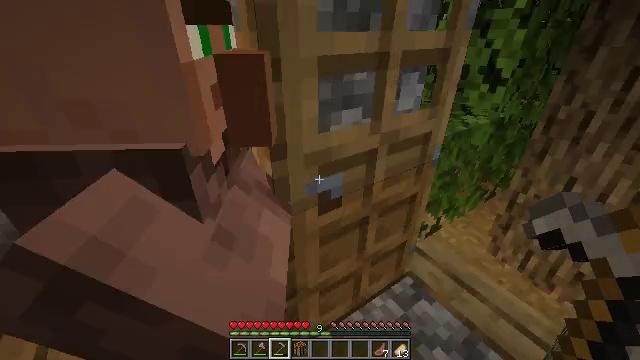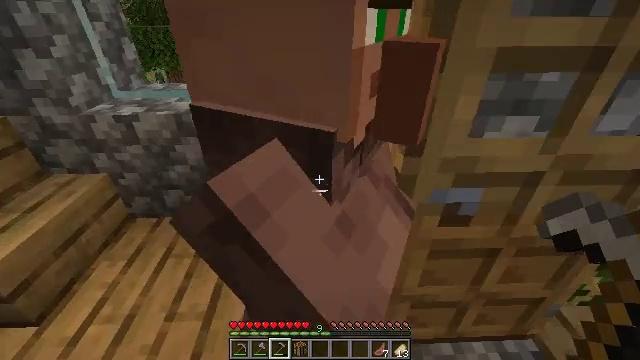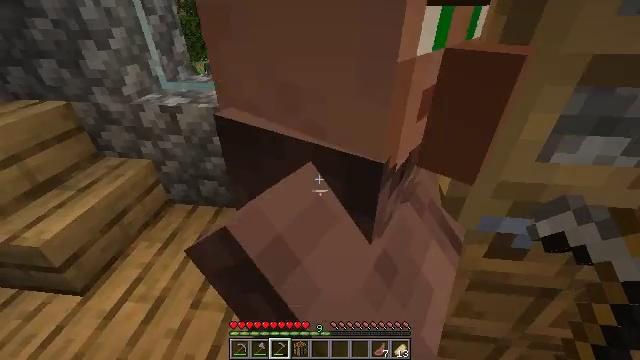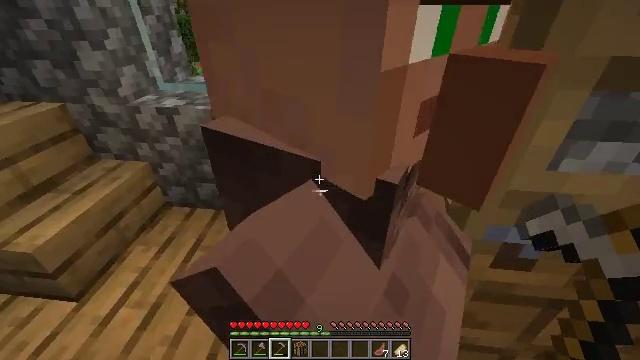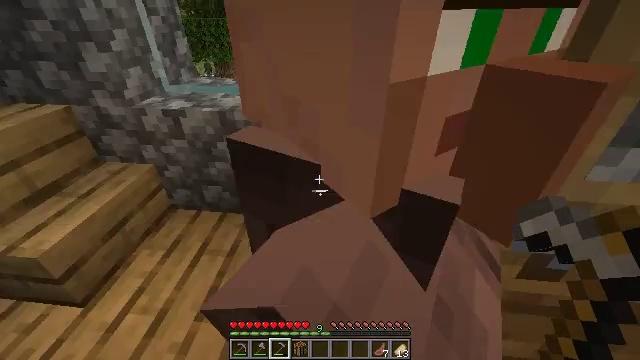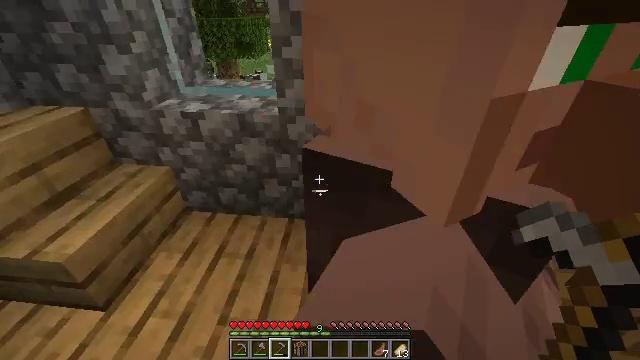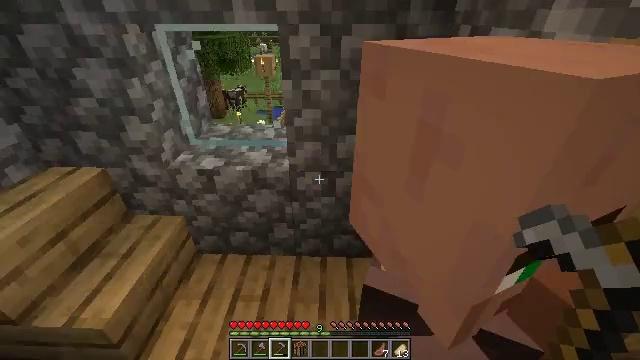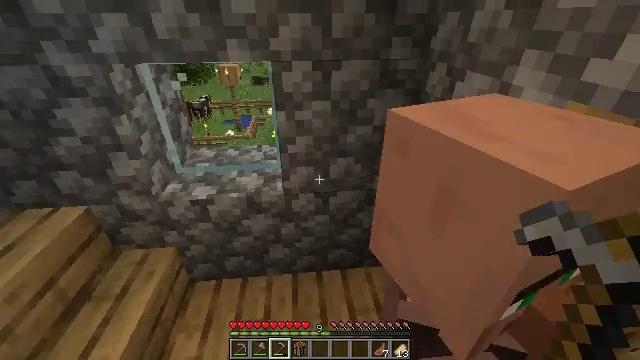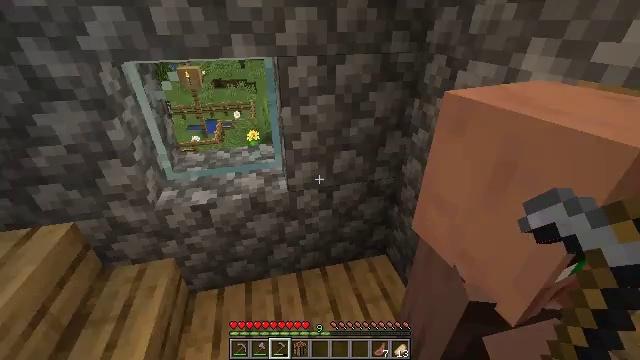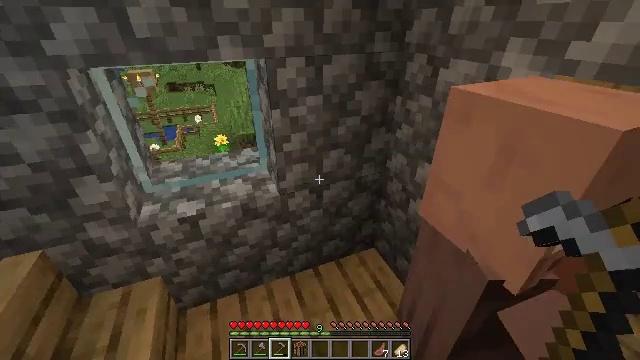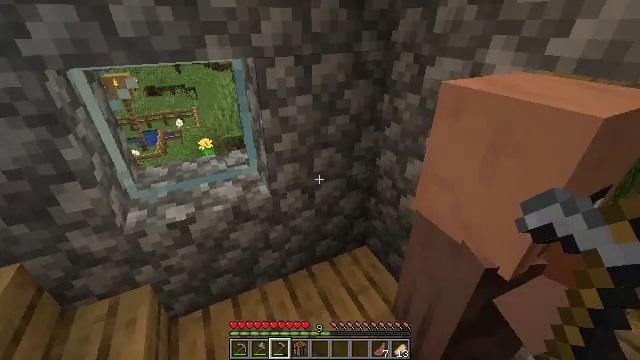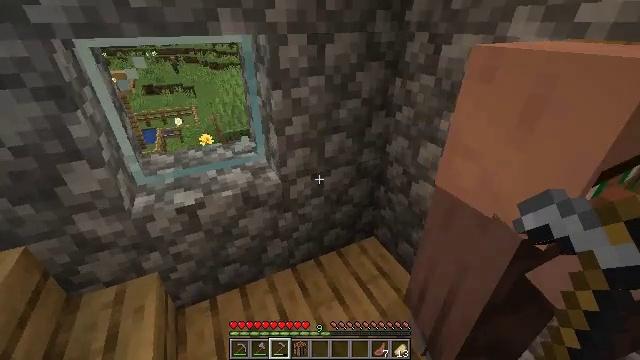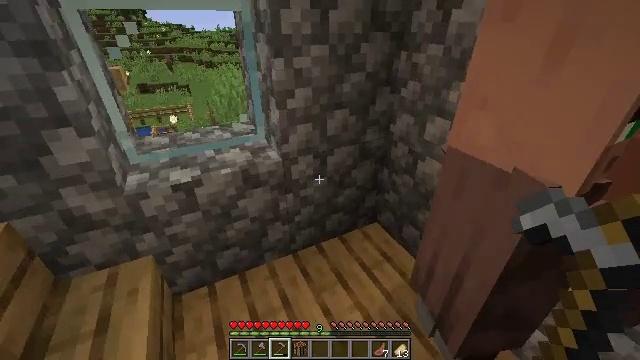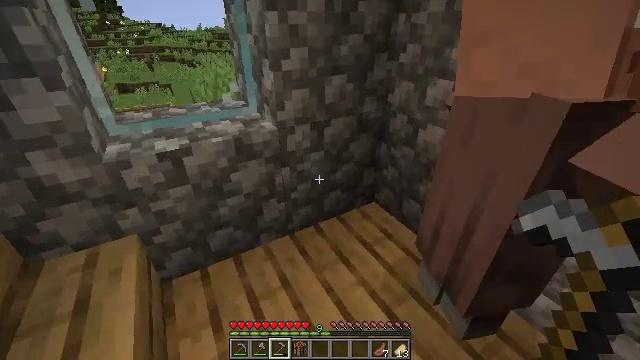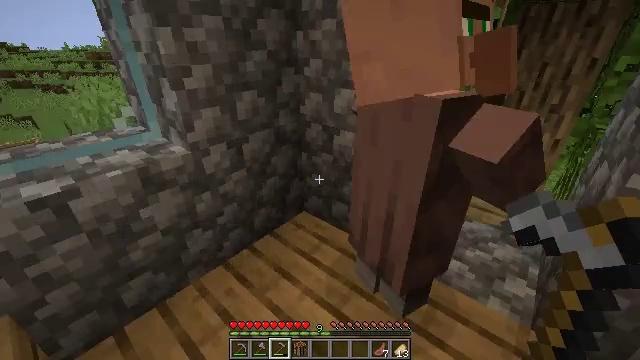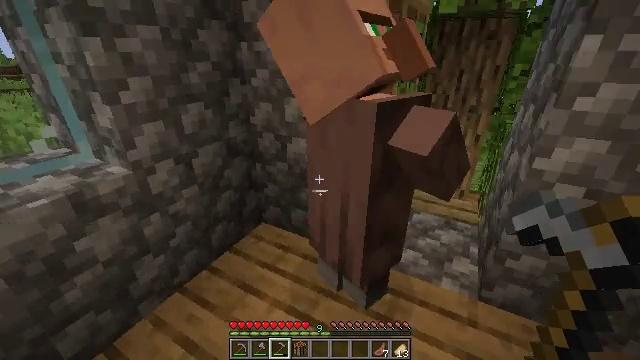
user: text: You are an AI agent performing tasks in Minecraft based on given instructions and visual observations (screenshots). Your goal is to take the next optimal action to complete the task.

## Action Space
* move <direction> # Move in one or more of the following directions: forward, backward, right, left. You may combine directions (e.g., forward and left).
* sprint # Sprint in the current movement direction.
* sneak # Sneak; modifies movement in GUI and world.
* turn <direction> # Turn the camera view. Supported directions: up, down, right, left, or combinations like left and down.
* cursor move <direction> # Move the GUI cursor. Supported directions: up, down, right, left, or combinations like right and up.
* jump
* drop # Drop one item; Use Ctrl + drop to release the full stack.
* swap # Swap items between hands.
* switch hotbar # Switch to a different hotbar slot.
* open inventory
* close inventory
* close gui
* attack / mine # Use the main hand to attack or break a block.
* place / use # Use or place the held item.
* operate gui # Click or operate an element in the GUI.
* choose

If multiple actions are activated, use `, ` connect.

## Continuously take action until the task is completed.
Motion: motion action
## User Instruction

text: Remove oak leaves from branches.
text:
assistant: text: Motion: move forward, turn left and down
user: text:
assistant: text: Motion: turn left and down
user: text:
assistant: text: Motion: no_op
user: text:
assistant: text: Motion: move left
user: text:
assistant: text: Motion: move left
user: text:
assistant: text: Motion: move left, turn right and up
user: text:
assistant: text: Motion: move left, turn right
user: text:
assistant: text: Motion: move left, turn right
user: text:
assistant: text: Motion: move left, turn right
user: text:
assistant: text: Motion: turn right
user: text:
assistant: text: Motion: no_op
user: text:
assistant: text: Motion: no_op
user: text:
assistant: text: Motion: turn right
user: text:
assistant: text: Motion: turn right and up
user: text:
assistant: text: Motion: turn right and up
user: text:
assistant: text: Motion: turn right and up
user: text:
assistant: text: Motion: move forward and move right, turn right
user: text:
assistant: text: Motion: move forward and move right
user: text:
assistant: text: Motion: move forward and move right
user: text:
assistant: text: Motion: move forward
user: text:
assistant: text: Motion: move forward
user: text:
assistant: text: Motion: move forward
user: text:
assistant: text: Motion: move forward
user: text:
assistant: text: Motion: move forward
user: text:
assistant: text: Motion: move forward
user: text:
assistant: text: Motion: move forward
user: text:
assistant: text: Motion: move forward
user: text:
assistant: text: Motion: move forward
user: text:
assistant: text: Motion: move forward and move left
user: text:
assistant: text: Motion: move forward and move left